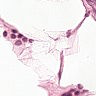
Metastatic tissue present: no